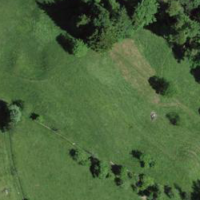
EUNIS habitat code: 24
Species observed at this site:
Sambucus racemosa
Geum rivale